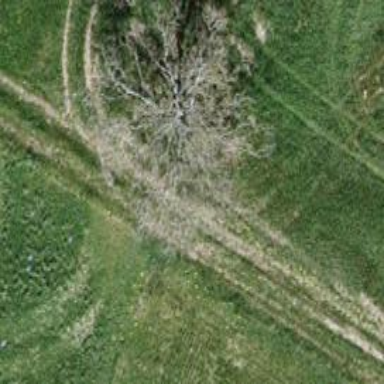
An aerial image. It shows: Beautiful tree in nature.